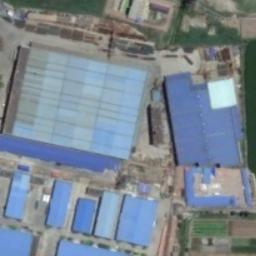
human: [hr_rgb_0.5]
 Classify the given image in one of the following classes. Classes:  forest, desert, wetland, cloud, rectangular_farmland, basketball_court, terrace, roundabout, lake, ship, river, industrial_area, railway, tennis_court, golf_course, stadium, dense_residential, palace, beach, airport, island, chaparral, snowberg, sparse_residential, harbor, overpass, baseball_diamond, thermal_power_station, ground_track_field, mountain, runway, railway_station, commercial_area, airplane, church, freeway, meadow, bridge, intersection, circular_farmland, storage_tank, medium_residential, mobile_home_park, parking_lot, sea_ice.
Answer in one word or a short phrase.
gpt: industrial_area